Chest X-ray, AP view. Patient: 50 years old, sex F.
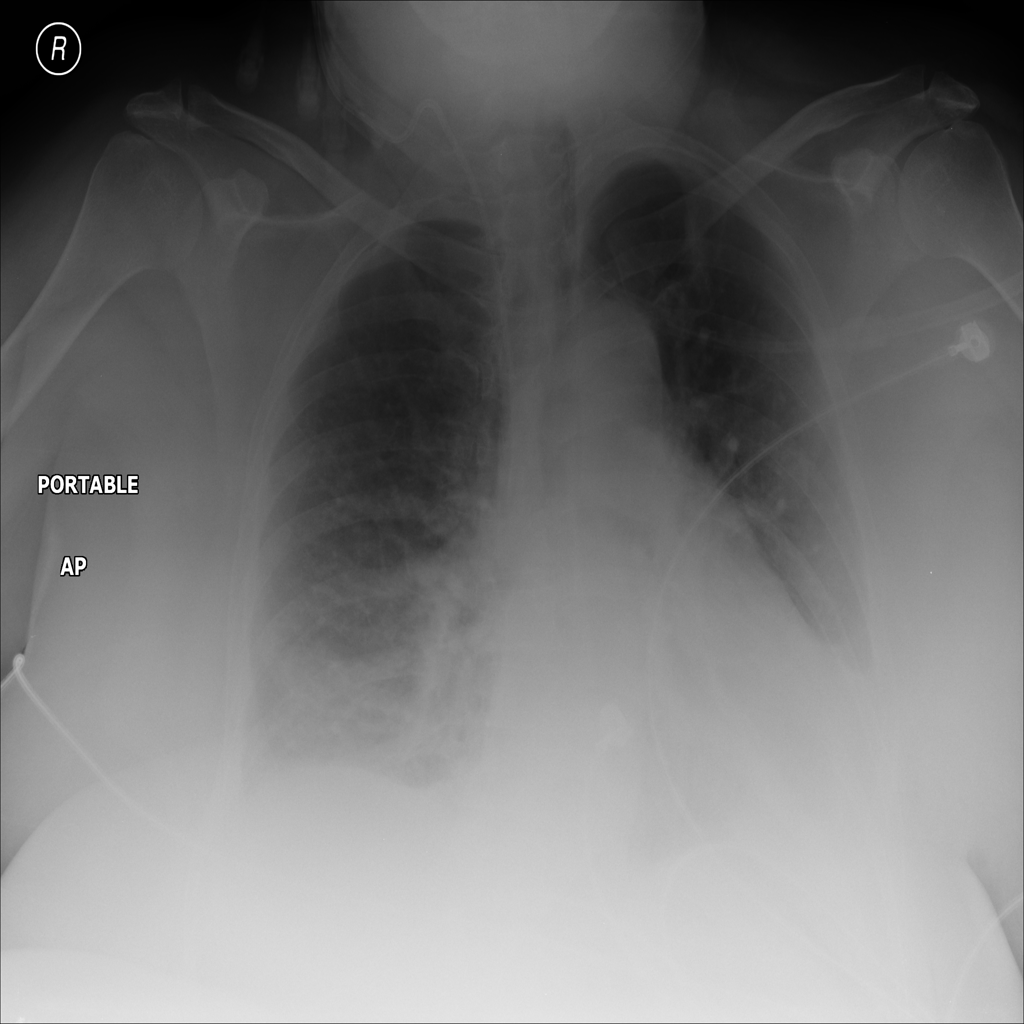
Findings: No Finding